Question: I am consuming REST API (provided by client) in C#/asp.net and manipulate json result returned by that REST API. i have consume it by following code.
'''
HttpWebResponse res = null;
string ReturnBody = string.Empty;
string requestBody = string.Empty;
WebRequest request = WebRequest.Create(Path);
request.ContentType = "application/json";
request.Method = "POST";
request.ContentLength = json.Length;
//Add Basic Auhtentication header
string authInfo = Username + ":" + Password;
authInfo = Convert.ToBase64String(Encoding.Default.GetBytes(authInfo));
request.Headers["Authorization"] = "Basic " + authInfo;
System.IO.StreamWriter sw = new System.IO.StreamWriter(request.GetRequestStream());
sw.Write(json);
sw.Close();
res = (HttpWebResponse)request.GetResponse();
if (res != null)
{
using (StreamReader sr = new StreamReader(res.GetResponseStream(), true))
{
ReturnBody = sr.ReadToEnd();
StringBuilder s = new StringBuilder();
s.Append(ReturnBody);
sr.Close();
}
}
'''
I have put above code in try catch block, so it works properly if it will return success code(200) so i can consume json response from object as per above code
but when that REST API gives error then it will redirect to catch and will be so i can not access json response of error message as i can get it by as per shown in below fig.

so help me about
Thanks in Advance! for any help.
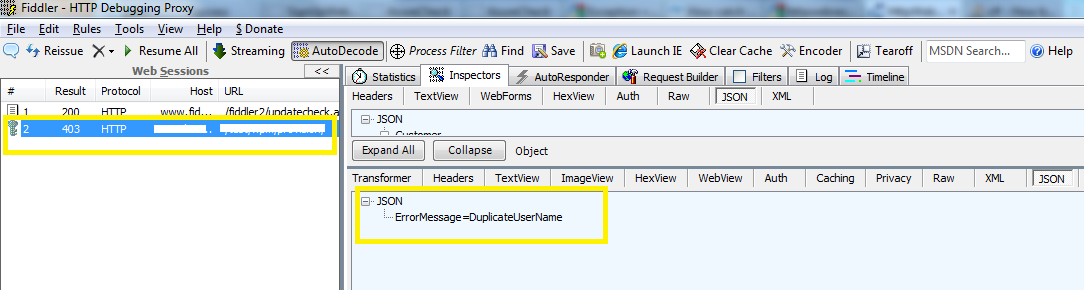
Answer: You will be probably getting <URL> property can be use to get actual HTTP response. For example,
'''
try
{
res = (HttpWebResponse)request.GetResponse();
// handle successful response
...
}
catch(WebException ex)
{
if (ex.Status == WebExceptionStatus.ProtocolError)
{
var response = (HttpWebResponse)ex.Response;
// use the response as needed - in your case response.StatusCode would be 403
// and body will have JSON describing the error.
..
}
else
{
// handle other errors, perhaps re-throw
throw;
}
}
'''